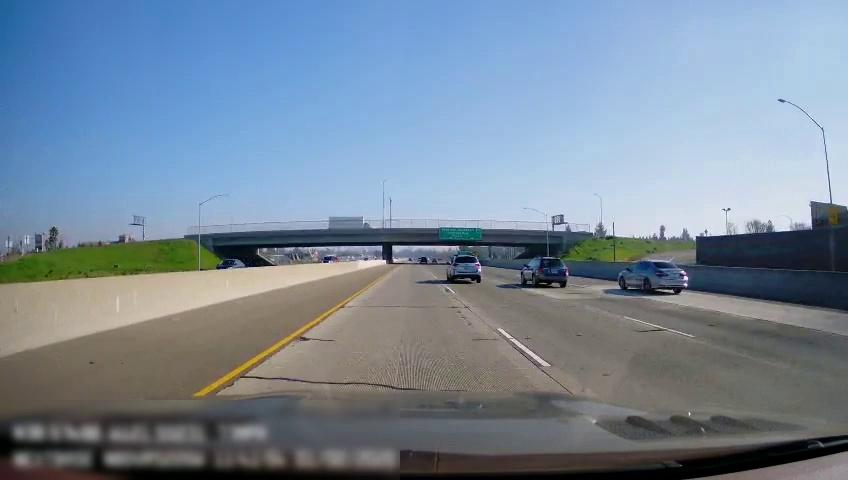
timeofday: Day
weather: Sunny
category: Vehicles | Car
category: Vehicles | Car
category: Drivable Space
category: Drivable Space
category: Vehicles | SUV
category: Vehicles | Car
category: Vehicles | SUV
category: Lanes | Current Lane
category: Lanes | Current Lane
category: Lanes | Current Lane
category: Traffic | Signs
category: Traffic | Signs